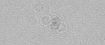
Label: camera_spot